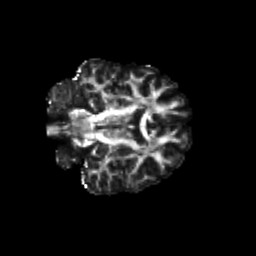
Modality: FA
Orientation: coronal
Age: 13
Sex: male
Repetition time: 9.512 s
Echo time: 0.089 s